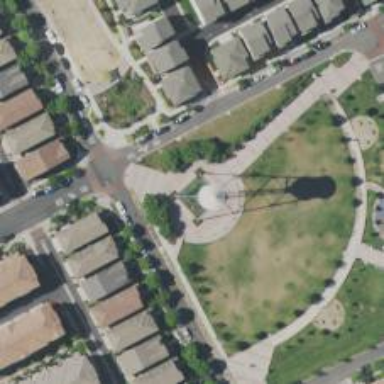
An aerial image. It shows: Water tower that is man-made.